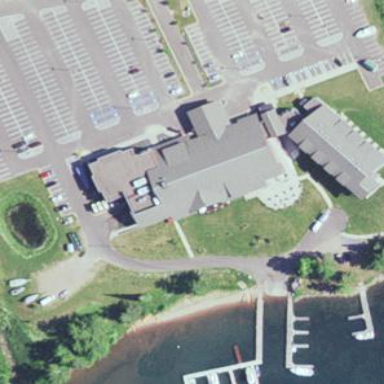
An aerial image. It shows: Casino building.